RGB frame:
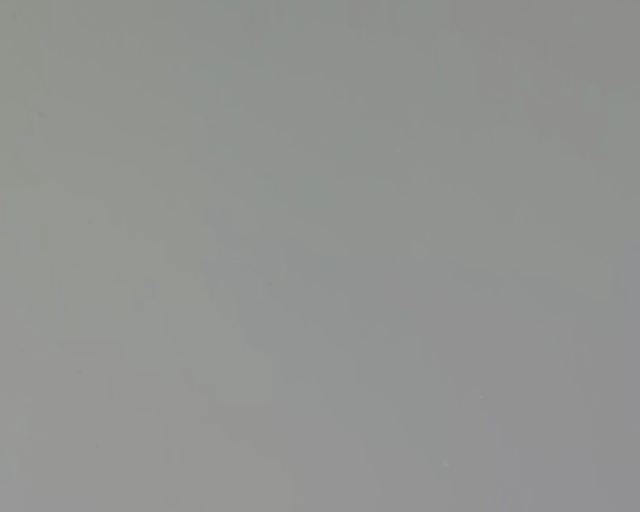
Thermal frame:
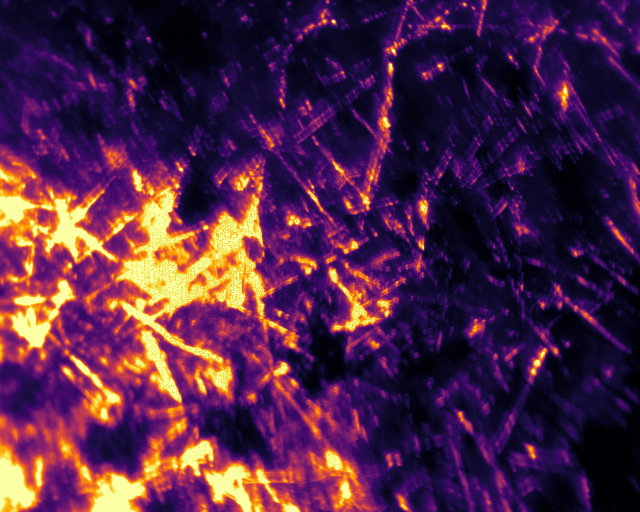
Captured: 2026-02-27 02:40:30
Pixels at or above 80 °C: 113306 (fraction of frame: 0.3458)